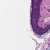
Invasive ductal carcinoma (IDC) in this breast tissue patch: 0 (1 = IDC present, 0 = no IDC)